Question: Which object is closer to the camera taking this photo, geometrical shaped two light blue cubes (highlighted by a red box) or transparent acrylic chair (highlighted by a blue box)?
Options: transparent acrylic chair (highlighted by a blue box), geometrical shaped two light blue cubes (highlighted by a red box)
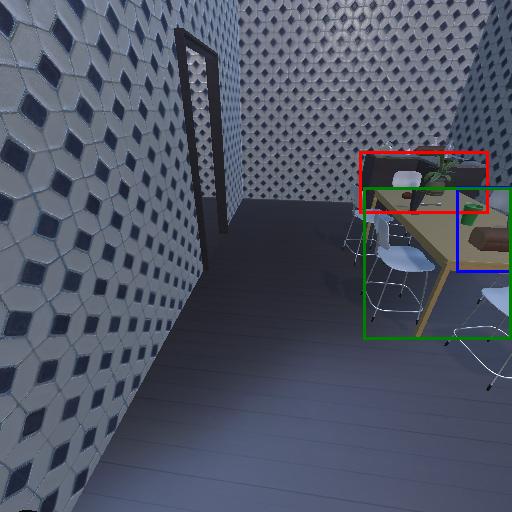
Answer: transparent acrylic chair (highlighted by a blue box)